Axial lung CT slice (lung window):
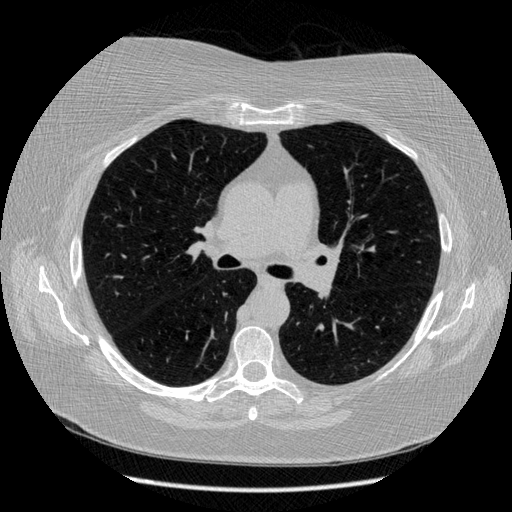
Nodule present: no